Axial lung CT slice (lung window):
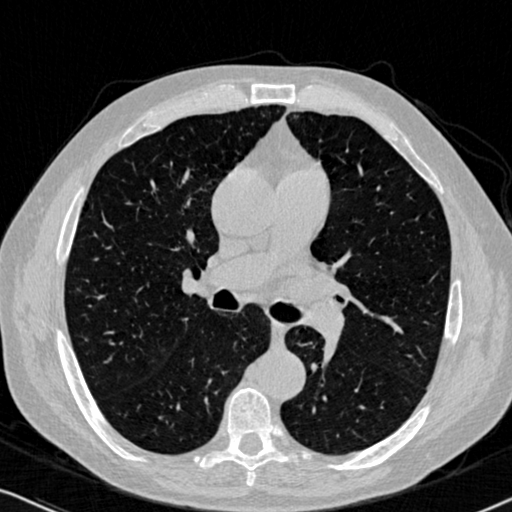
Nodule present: no